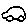
Label: car